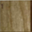
Piece: xx